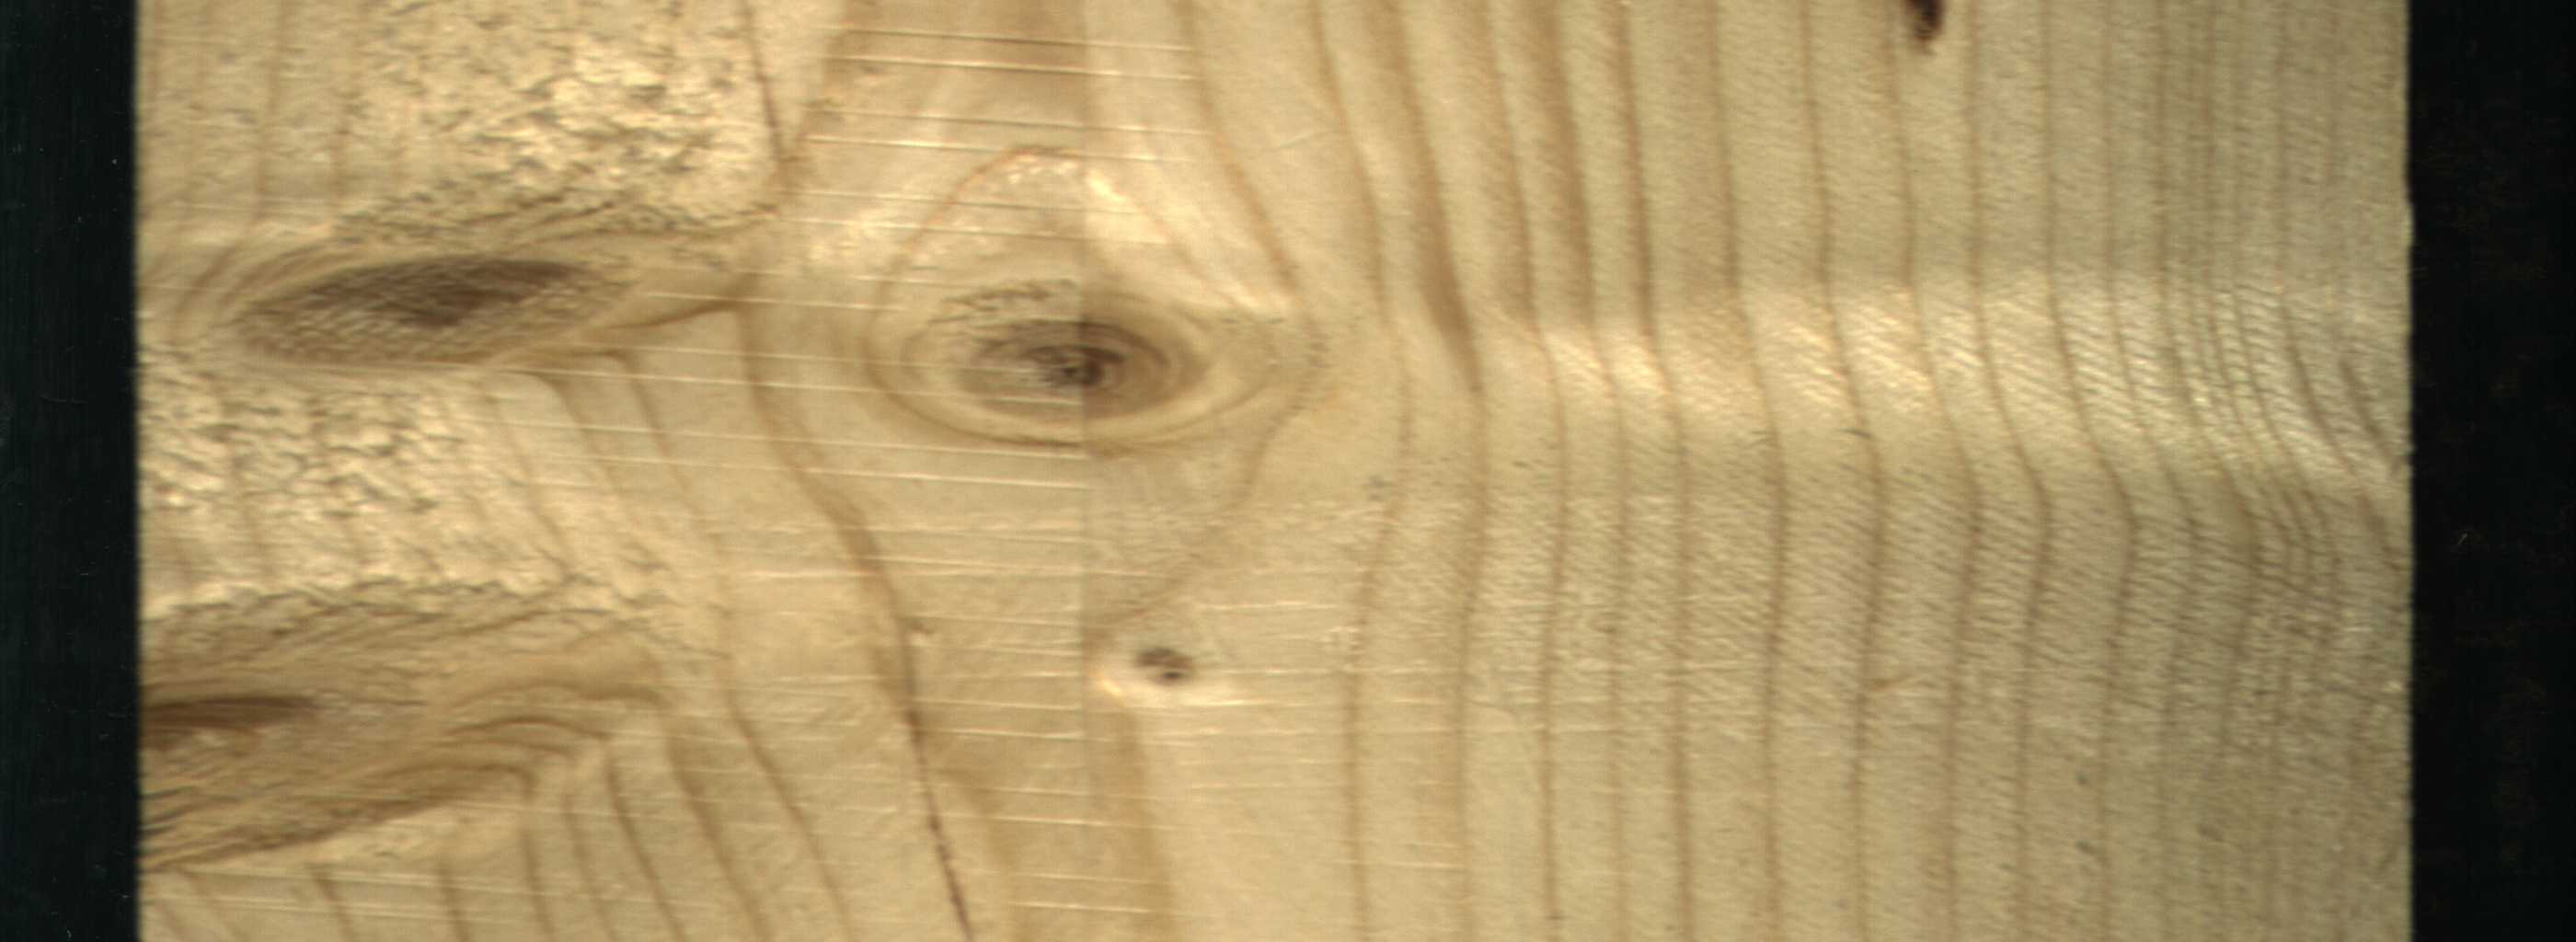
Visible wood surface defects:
resin
Live_Knot
Live_Knot
Live_Knot
Live_Knot